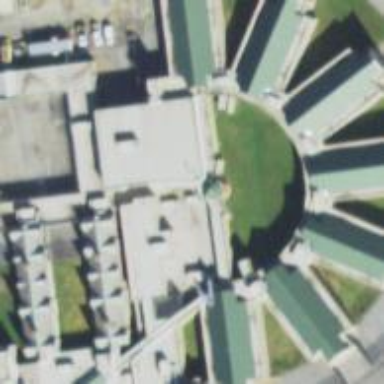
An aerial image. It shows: Prison.